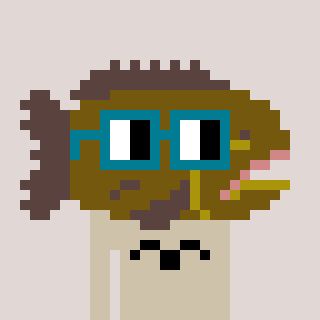
a pixel art character with square dark green glasses, a grouper-shaped head and a bege-colored body on a warm background